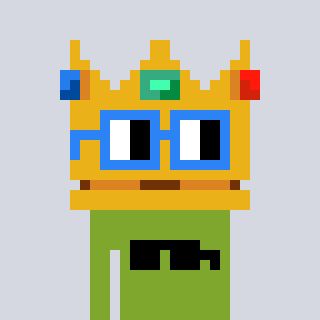
a pixel art character with square blue glasses, a crown-shaped head and a slimegreen-colored body on a cool background